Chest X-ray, PA view. Patient: 41 years old, sex M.
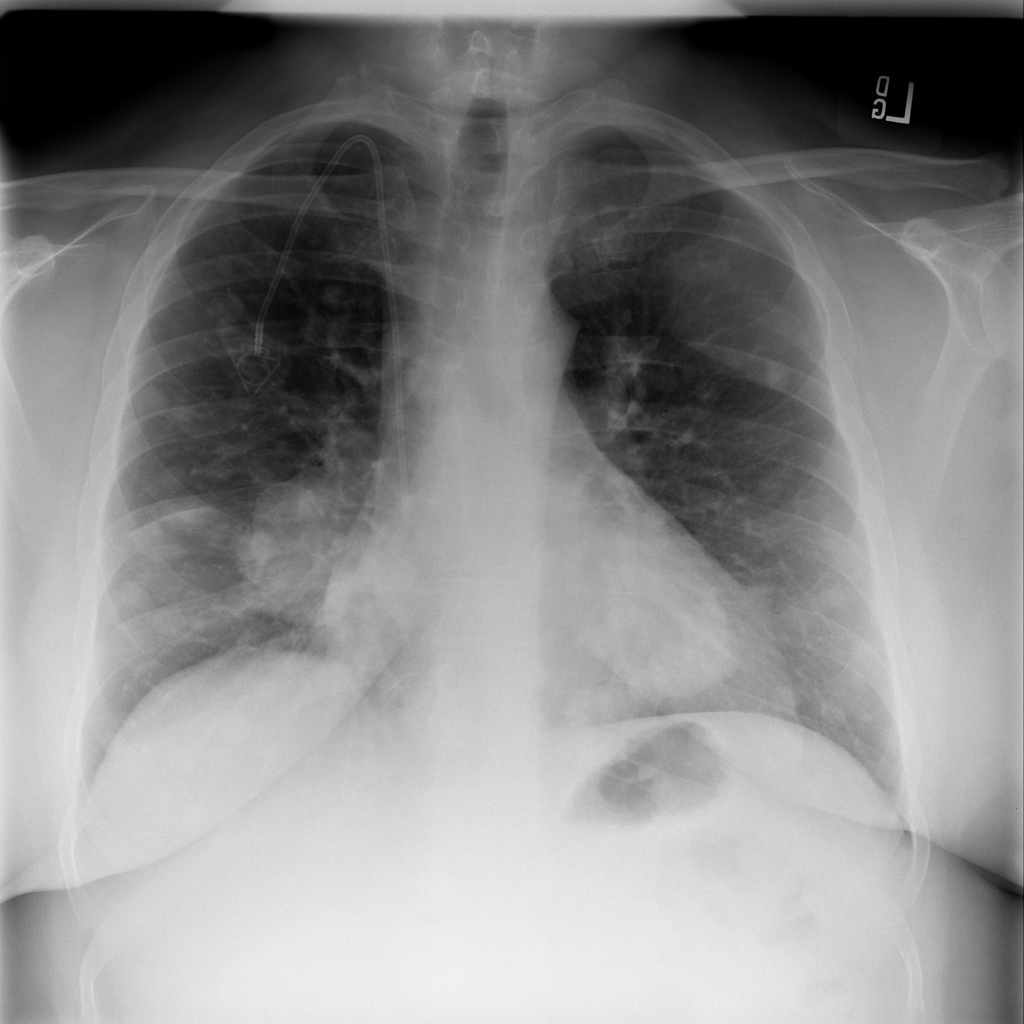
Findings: Cardiomegaly, Effusion, Mass, Nodule